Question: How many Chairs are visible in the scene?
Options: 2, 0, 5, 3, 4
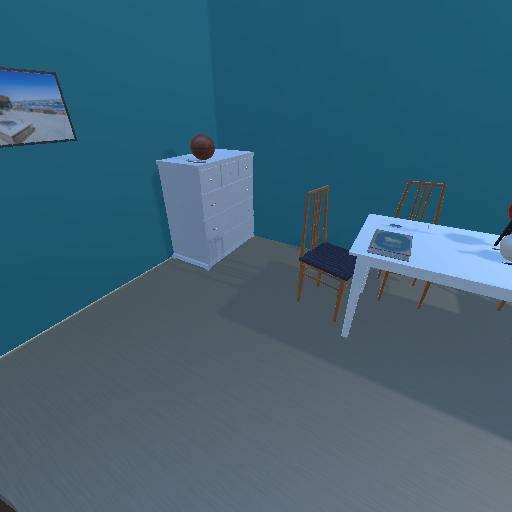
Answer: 2